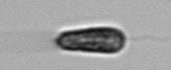
Label: Pseudochattonella_farcimen